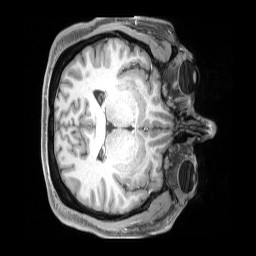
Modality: T1w
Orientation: axial
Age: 31
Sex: male
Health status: ill
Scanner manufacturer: siemens
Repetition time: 2.4 s
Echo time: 0.00231 s